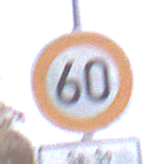
Verkehrszeichen: Geschwindigkeit60
Zusatzzeichen unten: ZeitangabenMitBeschraenkungAufWochentage9
Umgebung: Outdoor, Nature
Tageszeit: MorningAfternoon
Wetter: Overcast
Licht: Natural
Jahreszeit: NotSpecified
Kontrast: LowContrast